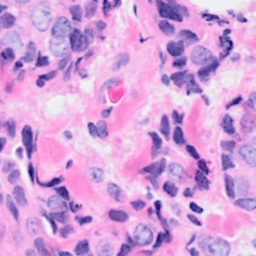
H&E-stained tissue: Breast